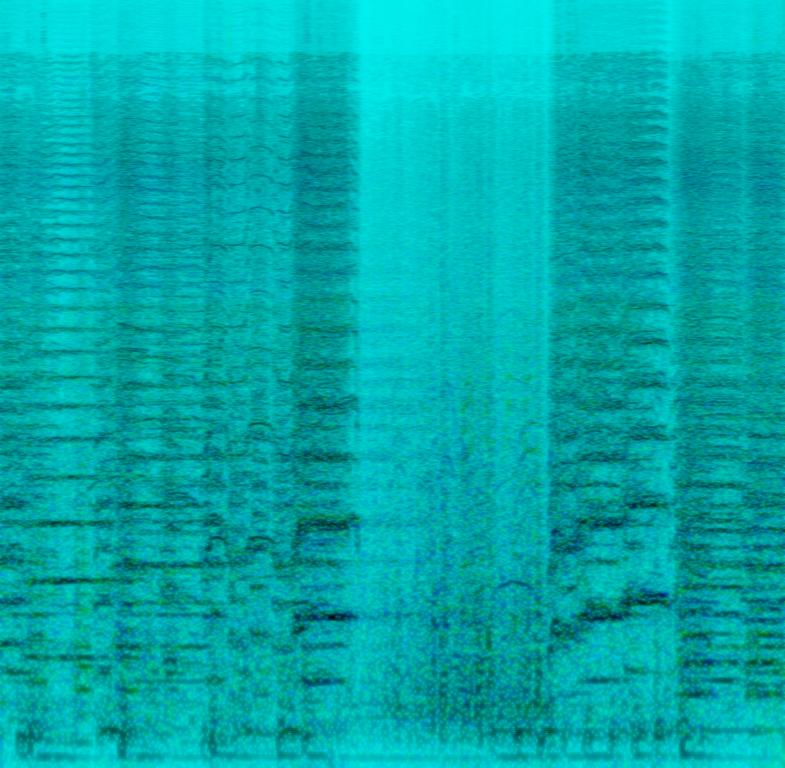
This song contains a marching band playing a melody with a big brass section. Horns are playing the bass melody and kicks and snare rolls are providing the rhythm along with some cymbal hits. This song may be playing at a national sports-event.